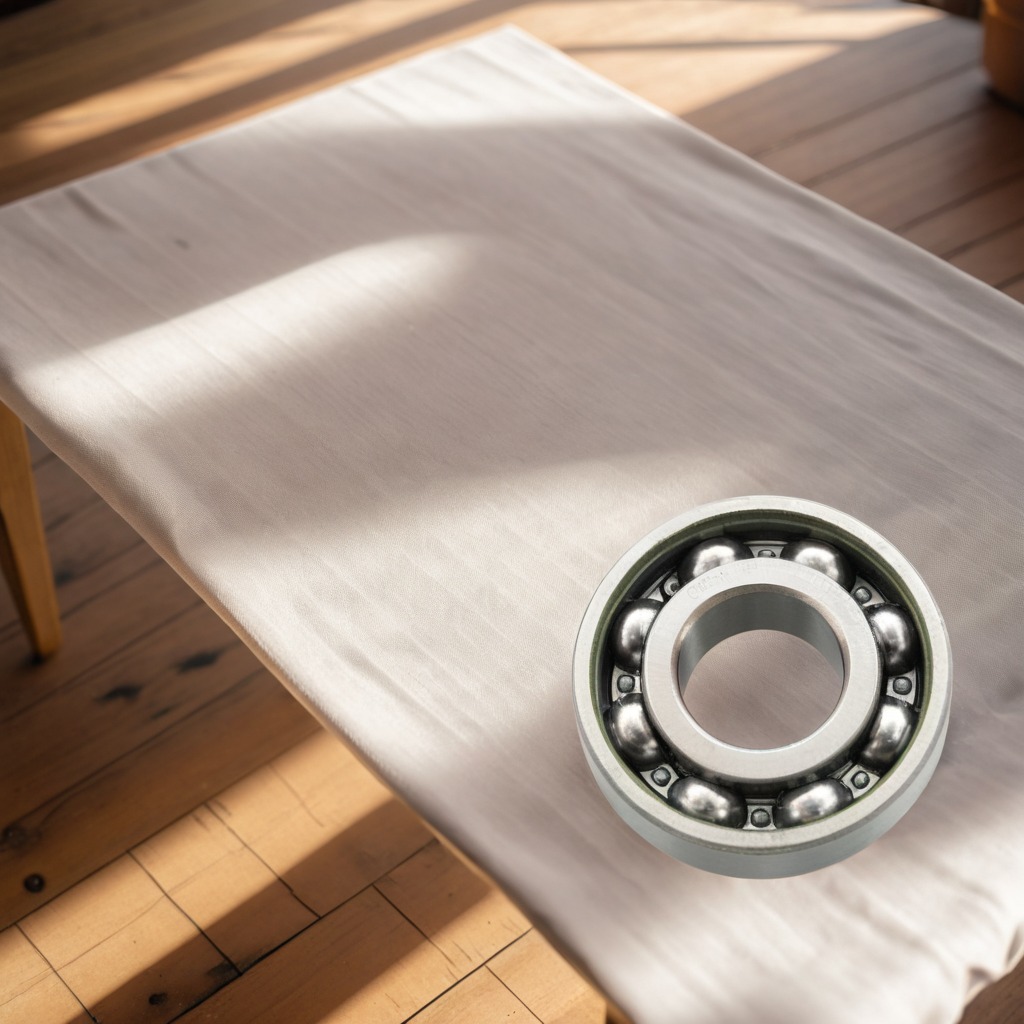
A metal ball bearing lies on the wooden table in an outdoor workshop during daytime bright natural light soft shadows worn but beneath the cloth.